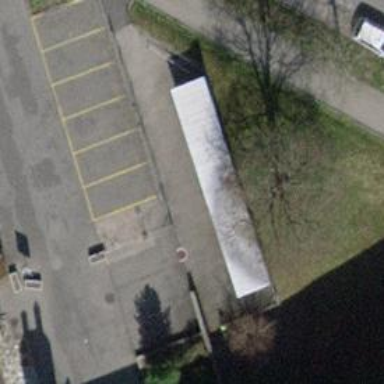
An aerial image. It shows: Bicycle parking area.